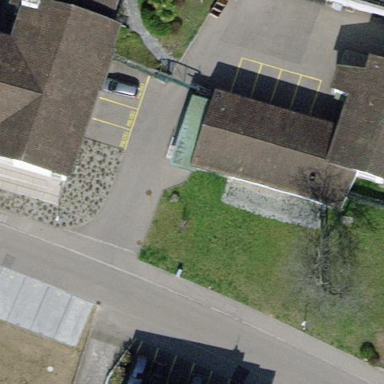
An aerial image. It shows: Police building.